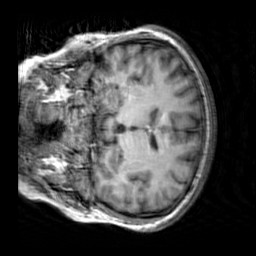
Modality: T1w
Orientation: coronal
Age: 33
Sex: female
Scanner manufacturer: siemens
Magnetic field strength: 3 T
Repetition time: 2.3 s
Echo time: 0.00303 s